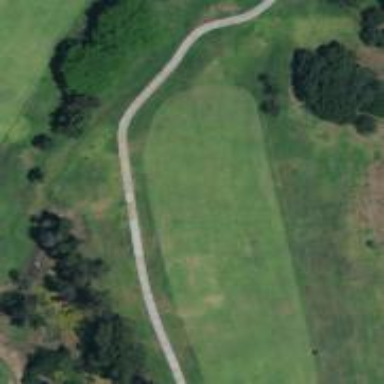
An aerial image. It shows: View of golf hole.